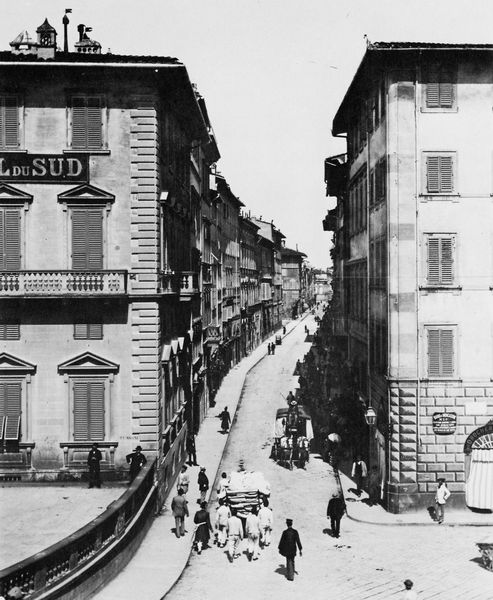
Titel: Ansicht des Allerheiligen-Viertels
Künstler: Gebrüder Alinari
Schlagwörter: himmel, mann, schatten, weiß, frauen, menschen, stadt, fenster, frankreich, fussgänger, grau, hell, laterne, licht, männer, schwarz, strasse, dach, gebäude, weg, zaun, leute, architektur, häuser, sonne, fensterläden, pferde, balkon, terrasse, sommer, ecke, ansicht, fassade, fassaden, gasse, passanten, pflaster, süden, dächer, giebel, hof, kutsche, platz, südfrankreich, werbung, vogelperspektive, wagen, geländer, geschlossen, foto, fotografie, grossstadt, luftaufnahme, photographie, schild, fensterladen, innenhof, bürgersteig, gehsteig, balustrade, gehweg, schwarzweiß, trottoir, jalousie, photo, rustika, sims, gesims, etagen, geschosse, gespann, fotographie, stockwerke, aufnahme, bauten, markise, häuserzeile, mietshäuser, schwerzweiß, gosse, firmenschild, rollladen, reklameschild, fussgändgr